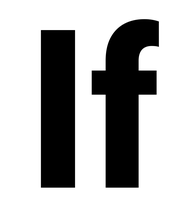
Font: Roboto_Condensed_ExtraBold